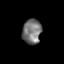
Tissue: skin
Cell type: Epithelial cells
Senescence score: 0.2777
Nuclear area (px): 458
Mean DAPI intensity: 119.05